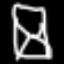
Label: hourglass